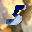
Label: 5